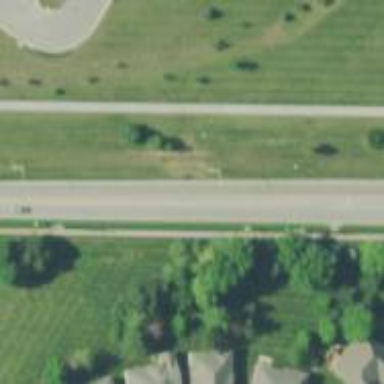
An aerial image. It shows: Secondary road with separate asphalt sidewalks.